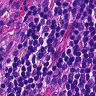
Metastatic tissue present: no